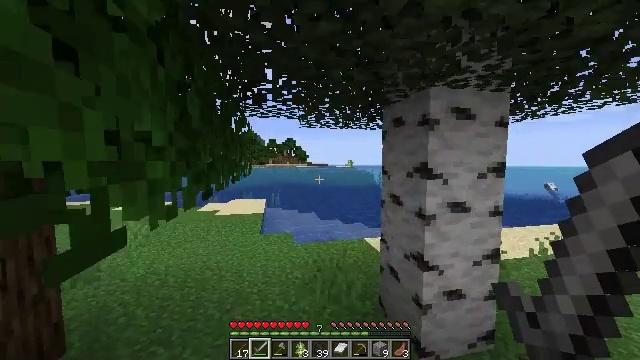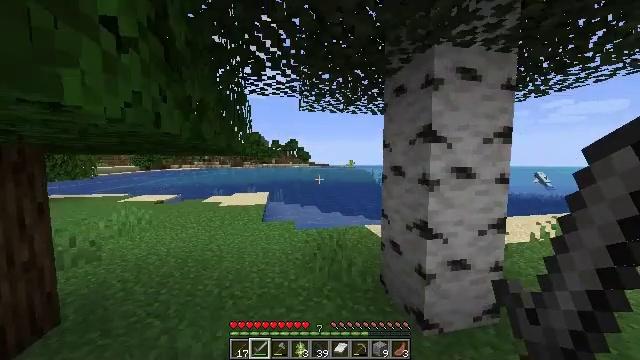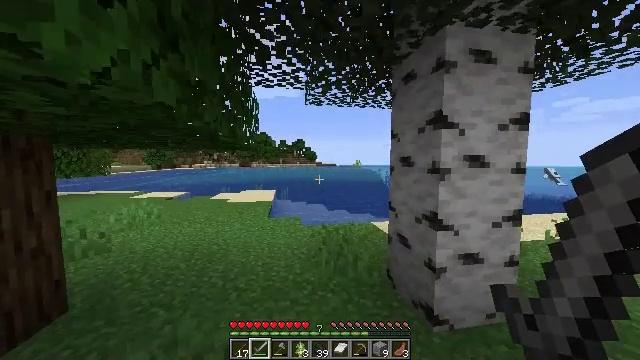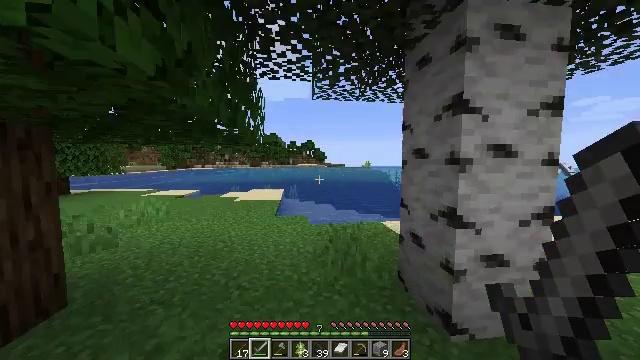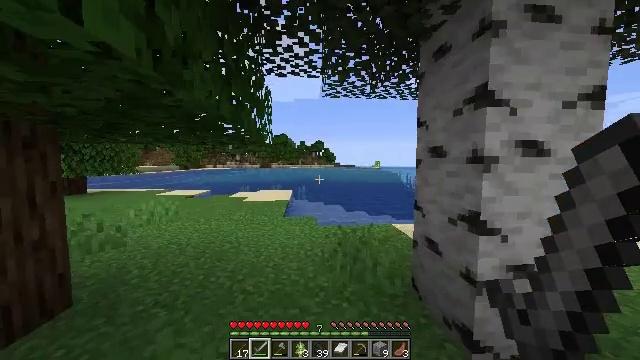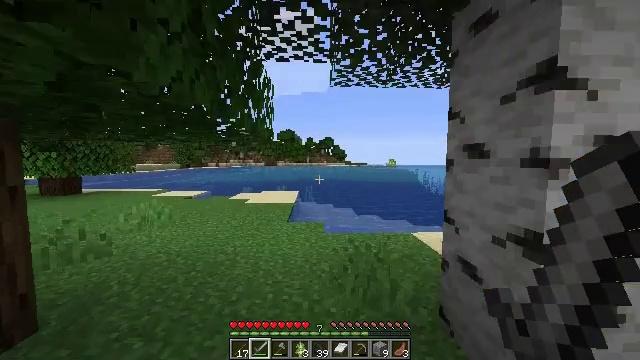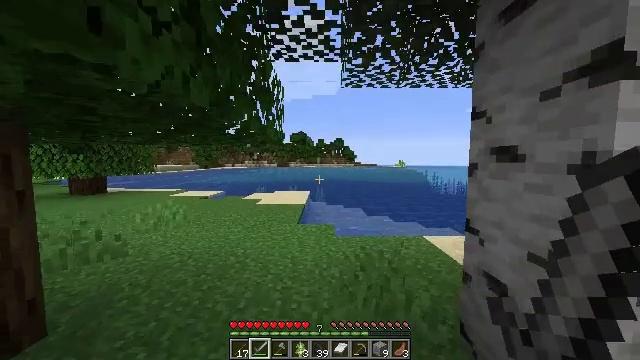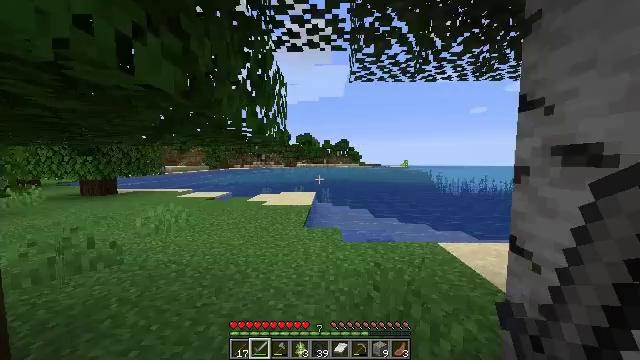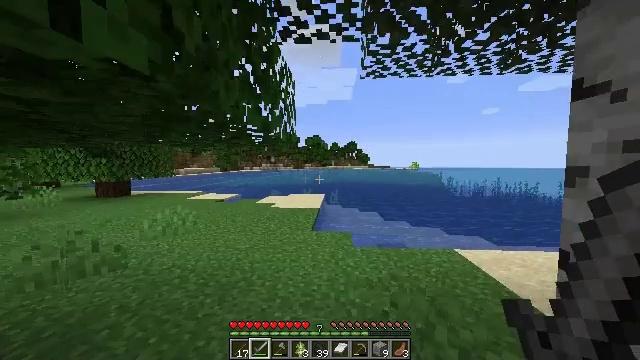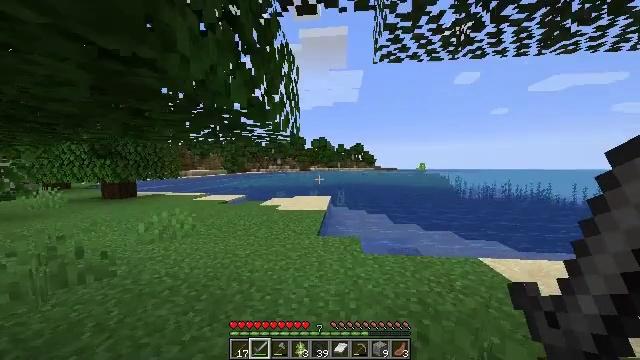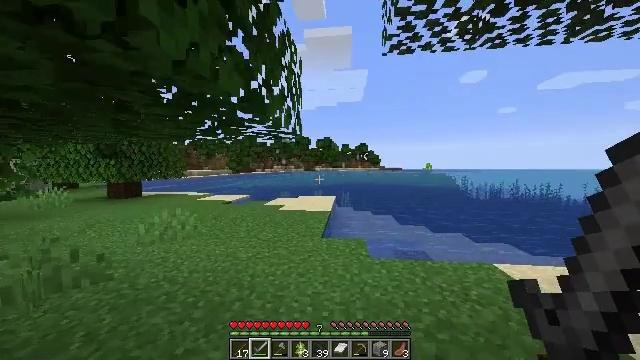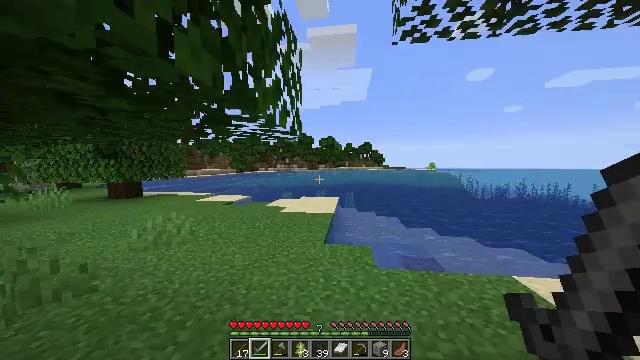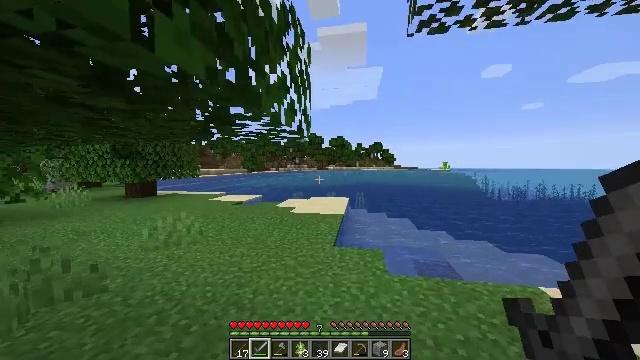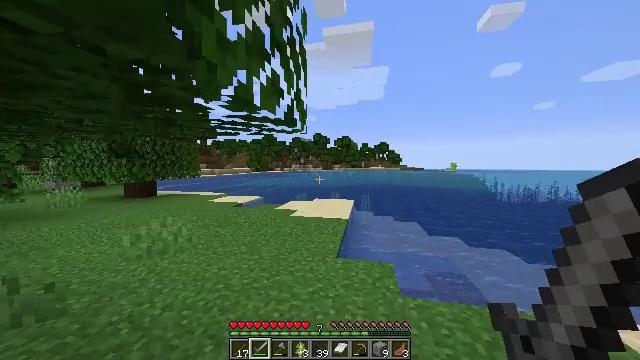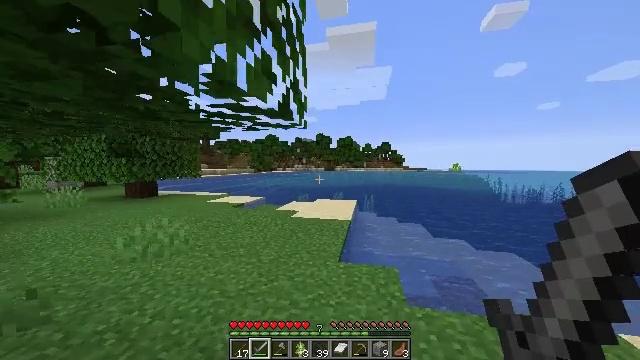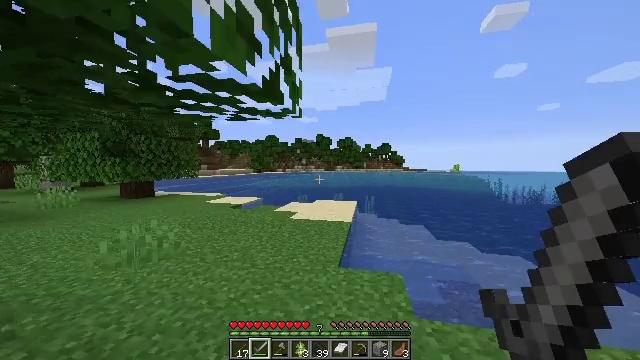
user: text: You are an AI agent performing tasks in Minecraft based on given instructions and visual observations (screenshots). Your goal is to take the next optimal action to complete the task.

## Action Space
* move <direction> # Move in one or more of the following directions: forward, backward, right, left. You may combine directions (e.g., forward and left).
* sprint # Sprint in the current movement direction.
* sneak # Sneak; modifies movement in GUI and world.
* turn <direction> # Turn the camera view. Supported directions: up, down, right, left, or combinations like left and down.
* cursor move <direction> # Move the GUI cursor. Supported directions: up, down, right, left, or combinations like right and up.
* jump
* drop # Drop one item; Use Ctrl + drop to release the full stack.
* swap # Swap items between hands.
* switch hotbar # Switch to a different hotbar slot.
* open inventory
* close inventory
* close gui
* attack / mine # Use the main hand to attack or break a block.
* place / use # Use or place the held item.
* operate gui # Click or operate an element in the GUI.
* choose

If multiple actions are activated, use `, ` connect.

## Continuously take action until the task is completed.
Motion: motion action
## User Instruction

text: Collect sugar cane near water sources.
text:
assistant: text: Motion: move forward, sprint
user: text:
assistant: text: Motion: move forward, sprint, turn left
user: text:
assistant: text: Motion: move forward, sprint, turn left
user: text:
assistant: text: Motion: move forward, sprint, turn left
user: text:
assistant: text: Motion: move forward, sprint, turn left
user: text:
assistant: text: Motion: move forward, sprint, turn left
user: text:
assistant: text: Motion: move forward, sprint, turn left
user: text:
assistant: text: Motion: move forward, sprint, turn left
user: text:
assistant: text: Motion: move forward, sprint, turn left
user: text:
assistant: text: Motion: move forward, sprint, turn left
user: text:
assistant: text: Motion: move forward, sprint
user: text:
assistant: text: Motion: move forward, sprint, turn left
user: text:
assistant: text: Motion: move forward, sprint, turn left
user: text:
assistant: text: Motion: move forward, sprint
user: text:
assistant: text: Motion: move forward, sprint
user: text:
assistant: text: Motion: move forward, sprint
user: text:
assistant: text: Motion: move forward, sprint
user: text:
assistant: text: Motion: move forward, sprint
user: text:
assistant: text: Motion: move forward, sprint
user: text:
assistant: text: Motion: move forward, sprint
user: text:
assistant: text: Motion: move forward, sprint
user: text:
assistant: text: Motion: move forward, sprint
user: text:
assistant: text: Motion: move forward, sprint
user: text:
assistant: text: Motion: move forward, sprint, turn right
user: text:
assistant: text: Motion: move forward, sprint
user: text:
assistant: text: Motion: move forward, sprint
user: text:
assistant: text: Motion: move forward, sprint, turn right
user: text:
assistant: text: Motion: move forward, sprint
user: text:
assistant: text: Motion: move forward, sprint
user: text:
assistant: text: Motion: move forward, sprint